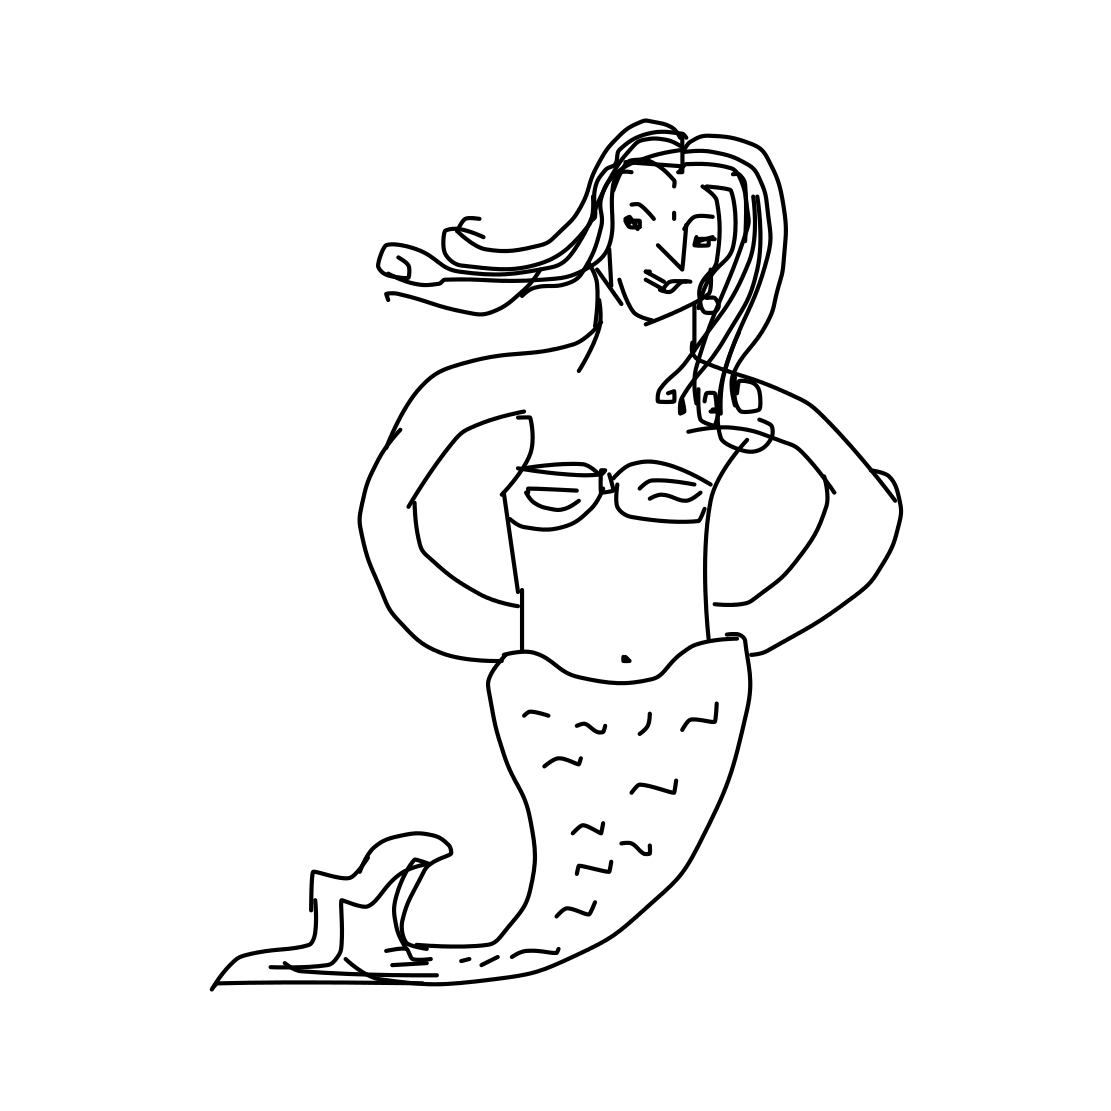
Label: mermaid